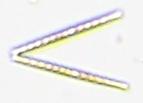
Label: Thalassionema